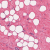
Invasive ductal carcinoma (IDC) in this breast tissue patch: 0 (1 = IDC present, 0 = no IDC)